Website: home-depot
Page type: review-order
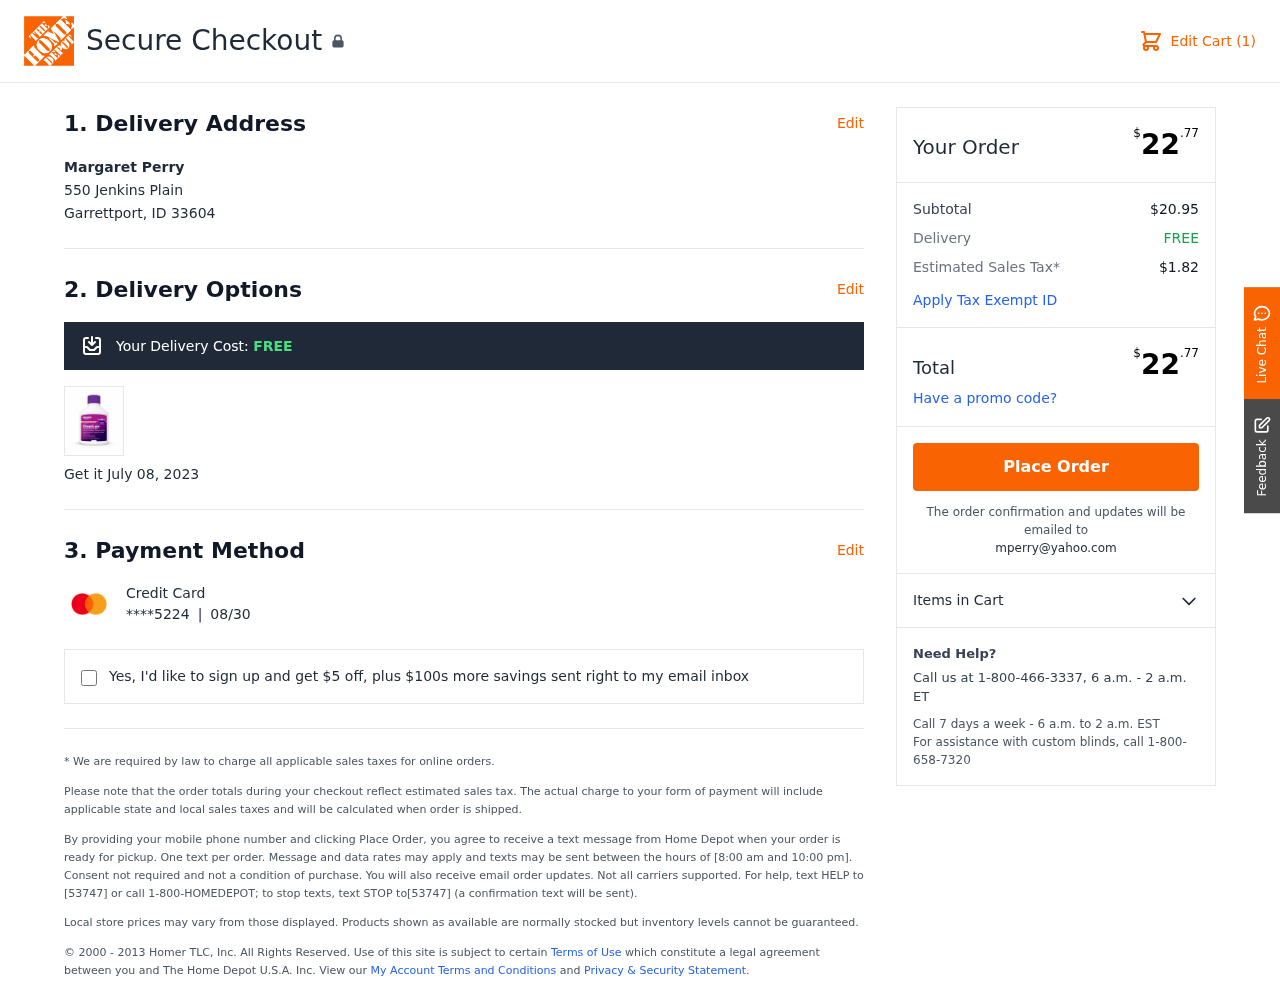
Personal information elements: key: PII_CARD_EXPIRY
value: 08/30
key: PII_CARD_LAST4
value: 5224
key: PII_CITY_STATE_ZIP
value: Garrettport, ID 33604
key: PII_EMAIL
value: mperry@yahoo.com
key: PII_FULLNAME
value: Margaret Perry
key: PII_STREET
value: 550 Jenkins Plain
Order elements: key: ORDER_NUM_ITEMS
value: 1
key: ORDER_SHIPPING_COST
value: FREE
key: ORDER_DELIVERY_DATE
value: July 08, 2023
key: ORDER_TOTAL
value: $22.77
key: ORDER_SUBTOTAL
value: $20.95
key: ORDER_TAX
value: $1.82